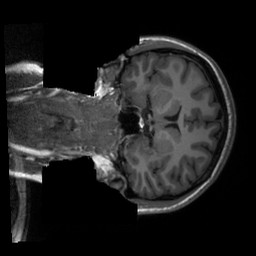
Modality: T1w
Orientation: coronal
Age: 22
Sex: female
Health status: healthy
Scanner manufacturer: siemens
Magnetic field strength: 3 T
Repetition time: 2.3 s
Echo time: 0.00229 s